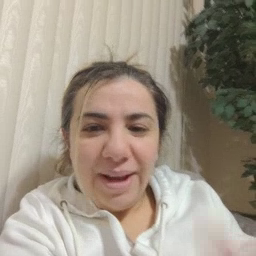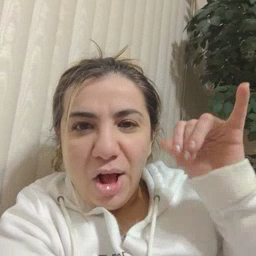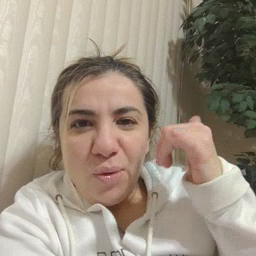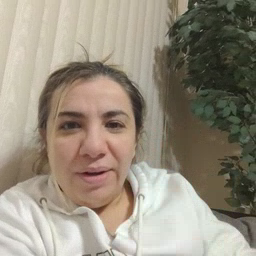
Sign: yellow